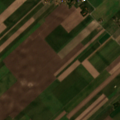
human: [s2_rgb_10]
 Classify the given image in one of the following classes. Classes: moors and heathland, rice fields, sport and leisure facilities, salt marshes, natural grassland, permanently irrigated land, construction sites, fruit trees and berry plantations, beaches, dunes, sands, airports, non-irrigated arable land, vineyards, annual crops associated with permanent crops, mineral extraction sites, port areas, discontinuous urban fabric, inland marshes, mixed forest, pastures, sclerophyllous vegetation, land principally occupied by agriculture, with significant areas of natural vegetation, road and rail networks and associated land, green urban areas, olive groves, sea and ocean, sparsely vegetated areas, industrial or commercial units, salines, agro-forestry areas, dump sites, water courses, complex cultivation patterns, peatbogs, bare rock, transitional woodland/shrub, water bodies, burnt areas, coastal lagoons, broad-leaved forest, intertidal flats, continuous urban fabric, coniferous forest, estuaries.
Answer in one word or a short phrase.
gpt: non-irrigated arable land, complex cultivation patterns